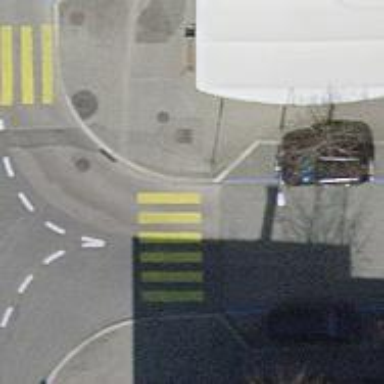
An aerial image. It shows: Uncontrolled crossing on the road.